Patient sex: F
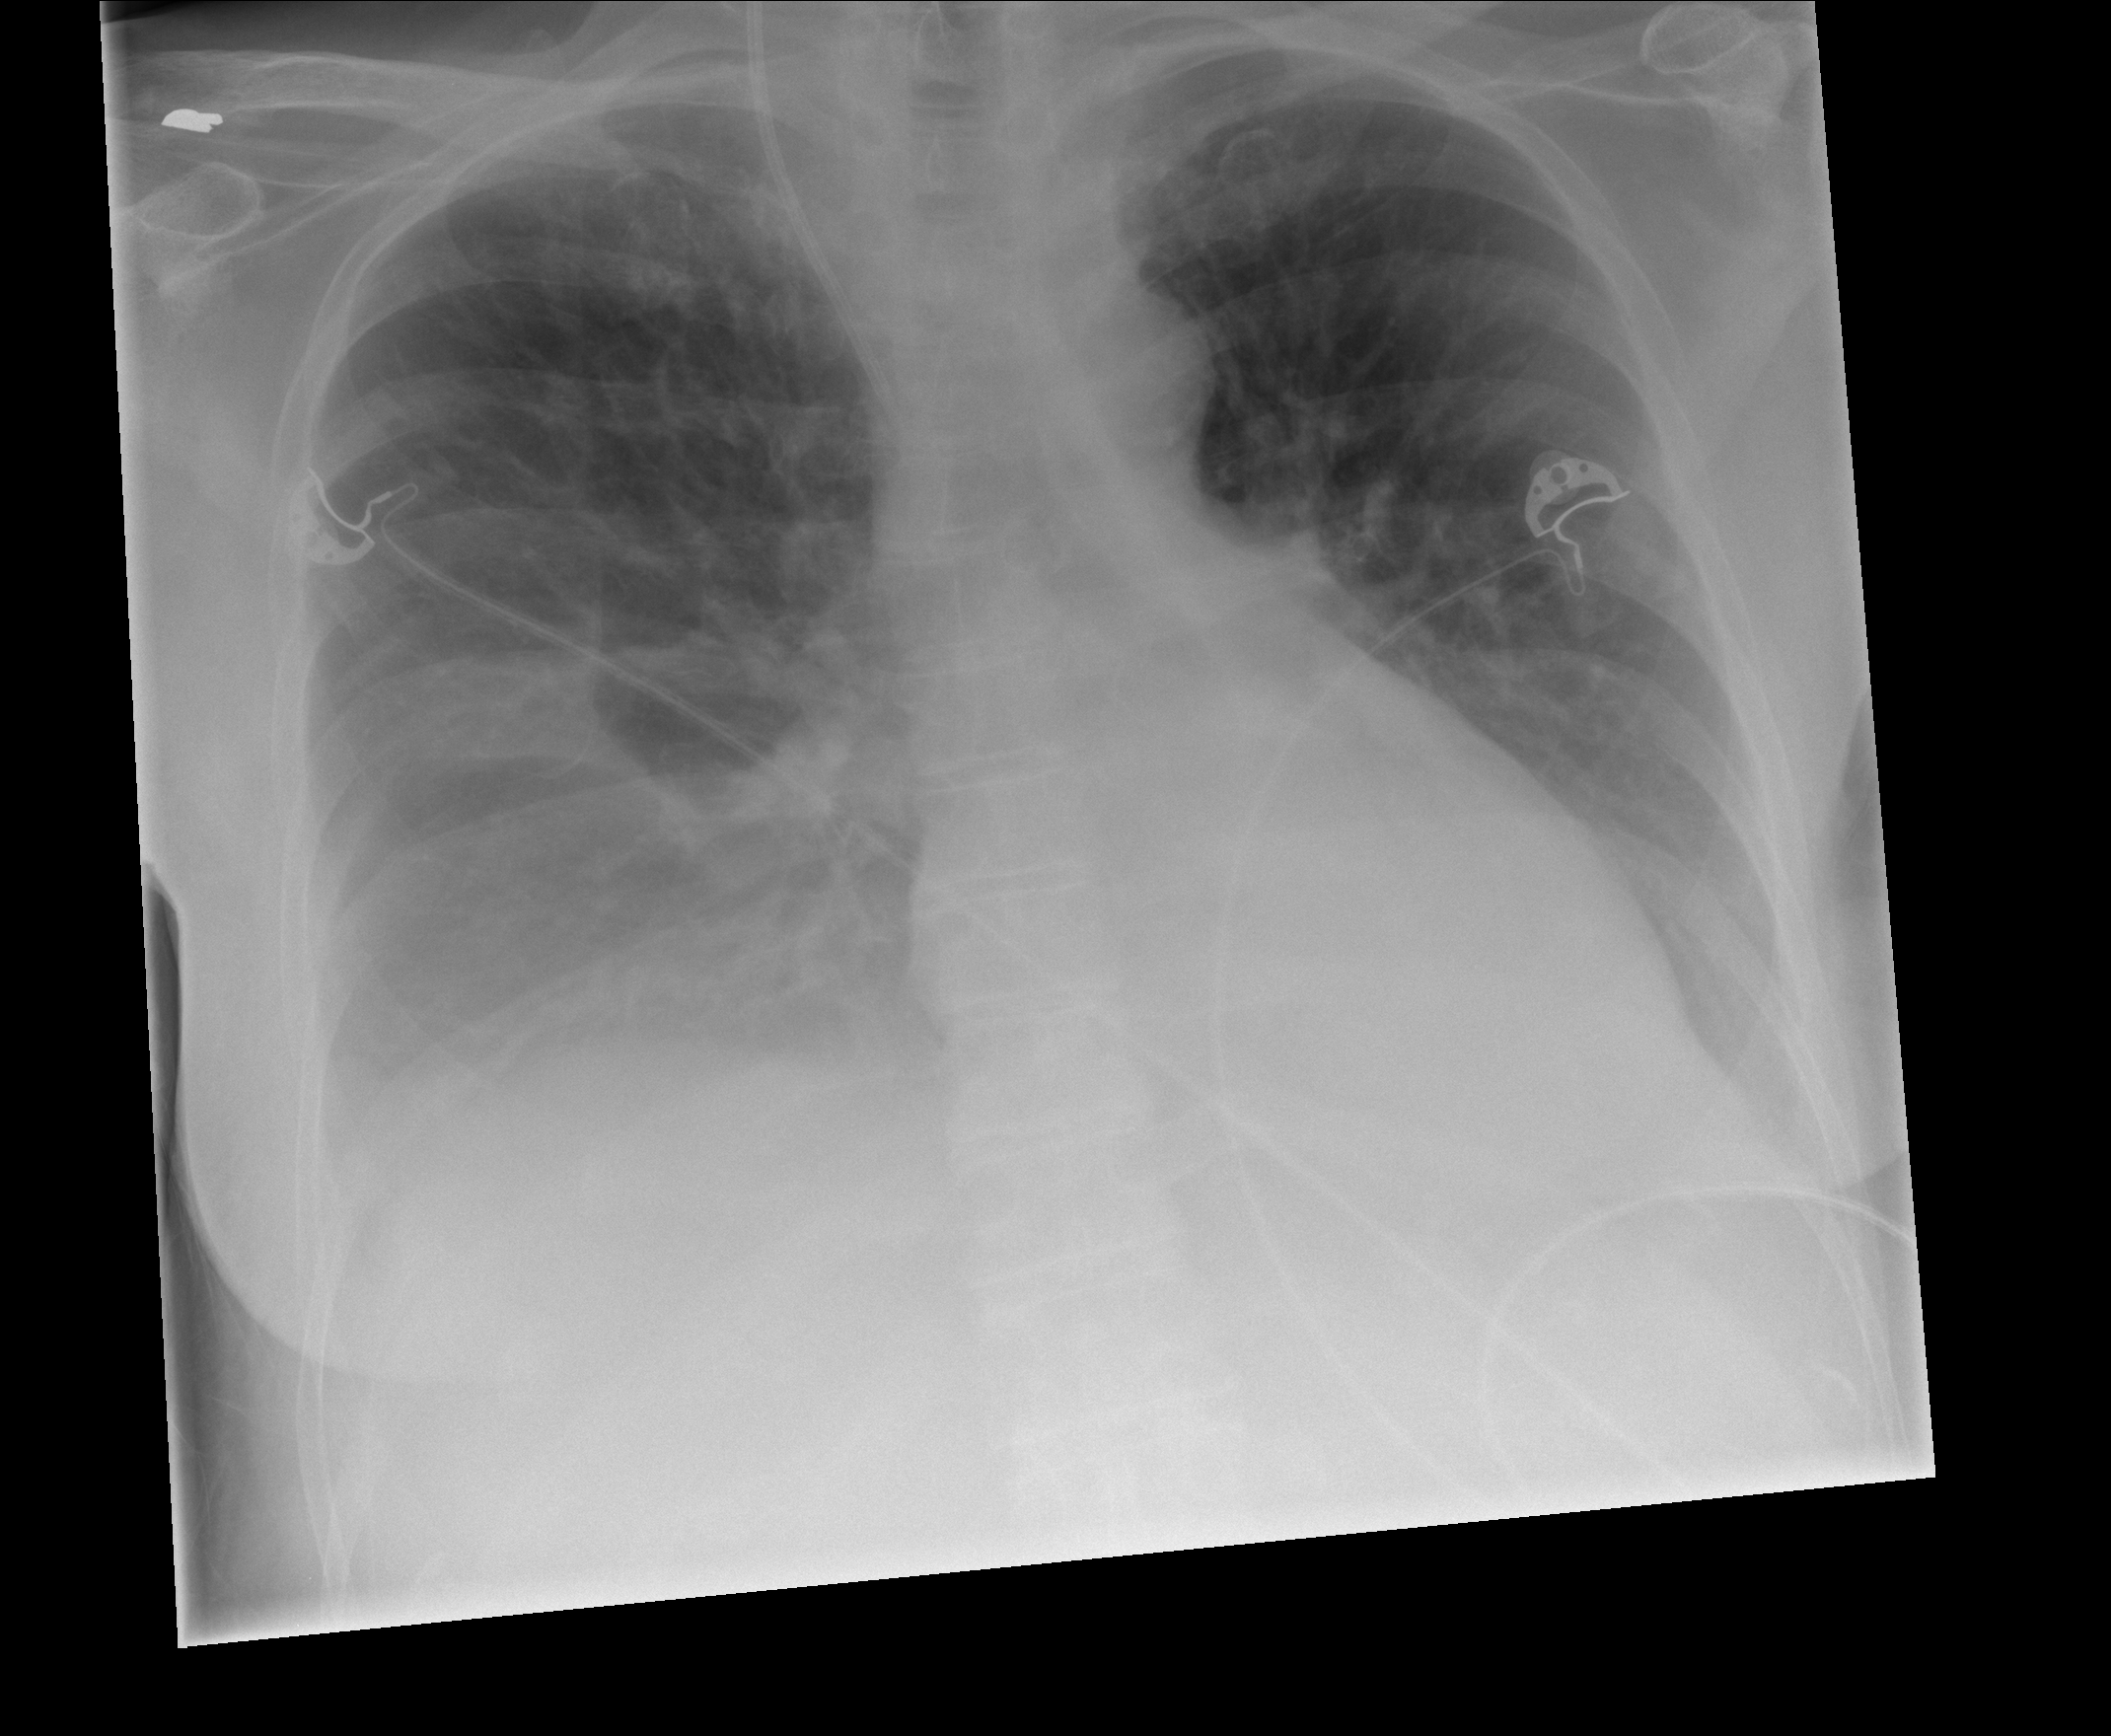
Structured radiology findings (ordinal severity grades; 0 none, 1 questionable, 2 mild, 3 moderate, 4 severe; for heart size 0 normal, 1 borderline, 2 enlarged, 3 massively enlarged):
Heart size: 0
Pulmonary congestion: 2
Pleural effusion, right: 2
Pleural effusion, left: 2
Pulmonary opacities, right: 1
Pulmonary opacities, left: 0
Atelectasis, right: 2
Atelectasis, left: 2